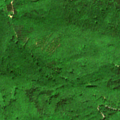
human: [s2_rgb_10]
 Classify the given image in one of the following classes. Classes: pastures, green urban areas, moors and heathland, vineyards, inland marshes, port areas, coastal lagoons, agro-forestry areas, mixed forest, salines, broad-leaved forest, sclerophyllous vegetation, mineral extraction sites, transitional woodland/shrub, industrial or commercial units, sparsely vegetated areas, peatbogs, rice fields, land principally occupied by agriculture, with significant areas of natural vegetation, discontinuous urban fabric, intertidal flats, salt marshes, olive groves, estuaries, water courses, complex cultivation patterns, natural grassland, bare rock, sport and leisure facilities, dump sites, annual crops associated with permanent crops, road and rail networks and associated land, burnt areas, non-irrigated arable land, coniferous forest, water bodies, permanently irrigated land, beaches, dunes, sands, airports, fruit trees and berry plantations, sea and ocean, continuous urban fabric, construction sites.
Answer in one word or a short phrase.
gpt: broad-leaved forest